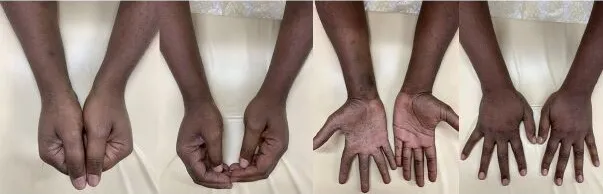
Physical appearance at forty-day follow-up.
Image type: medical_photograph (other_medical_photograph)